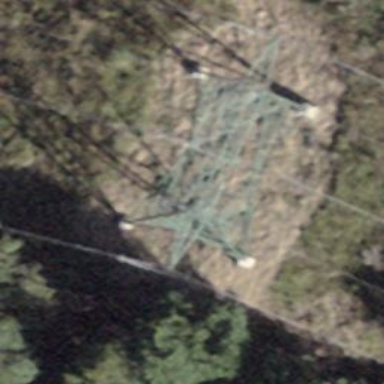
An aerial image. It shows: Power tower.